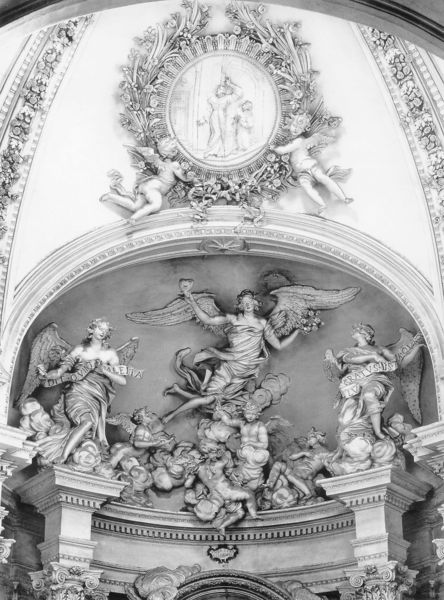
Titel: Engel
Künstler: Filippo Carcani
Standort: Rom, S. Giovanni in Laterano (EU - I - Latium)
Schlagwörter: stuck